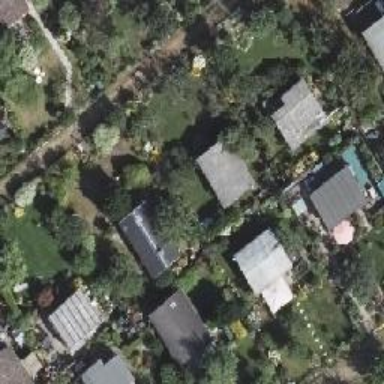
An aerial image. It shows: Plot in the allotments.